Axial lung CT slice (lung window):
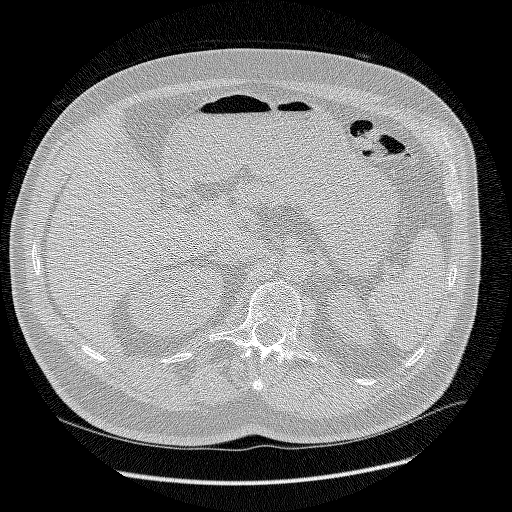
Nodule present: no